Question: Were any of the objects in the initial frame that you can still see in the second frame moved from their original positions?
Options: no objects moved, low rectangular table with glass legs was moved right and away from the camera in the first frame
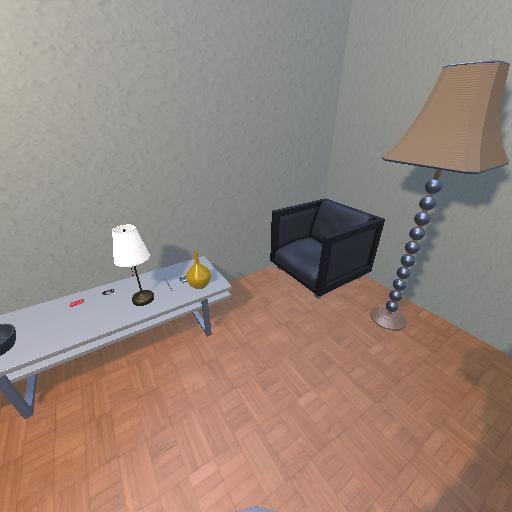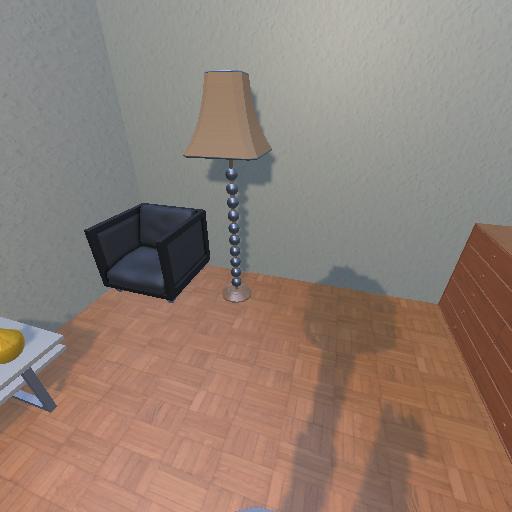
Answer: no objects moved